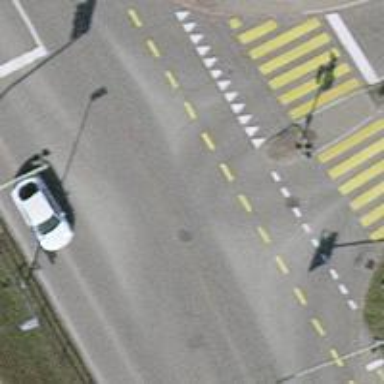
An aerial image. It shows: Road with traffic signals.